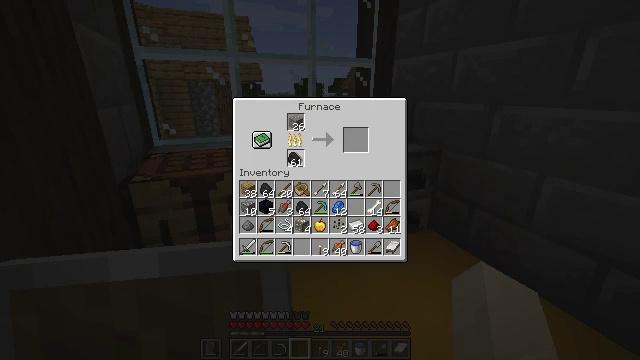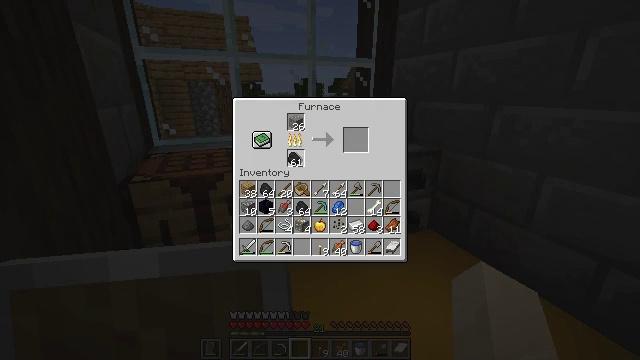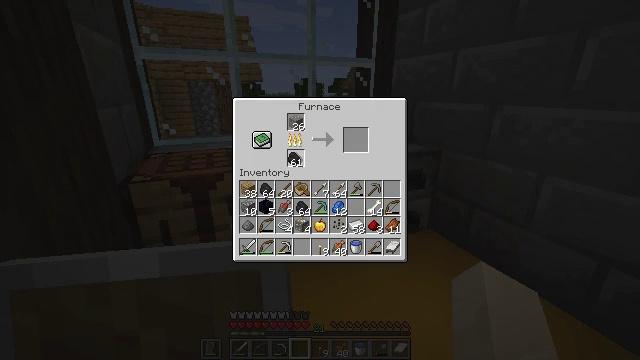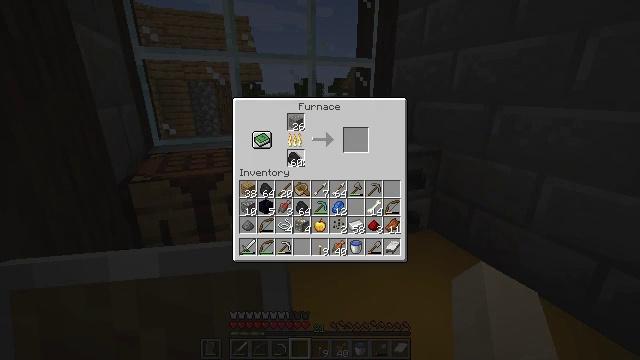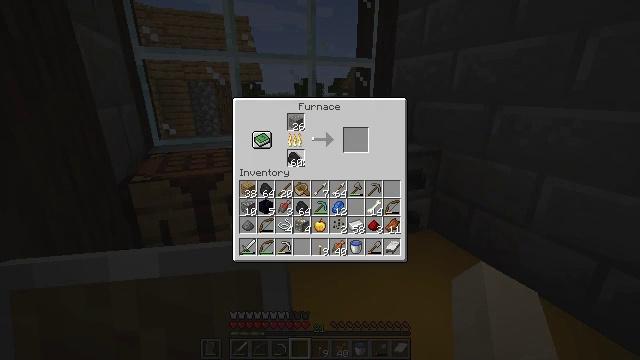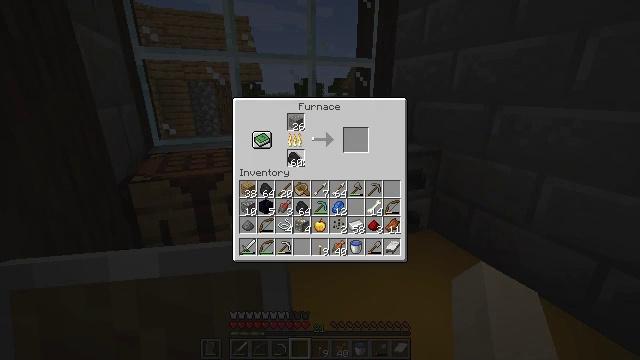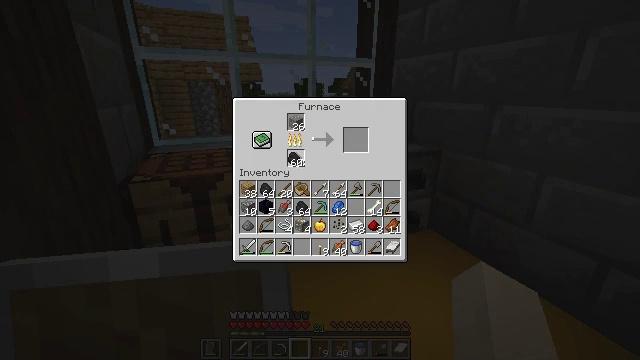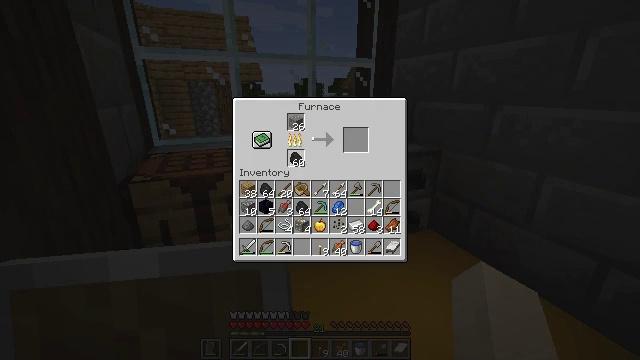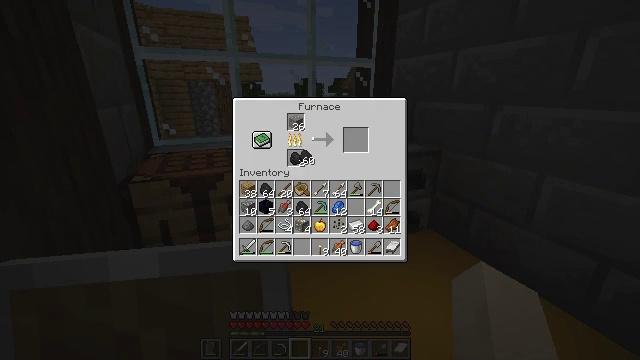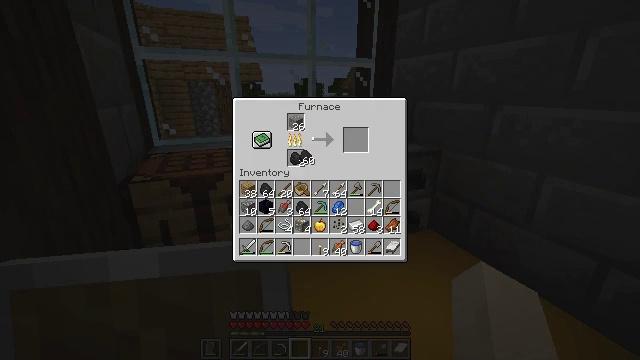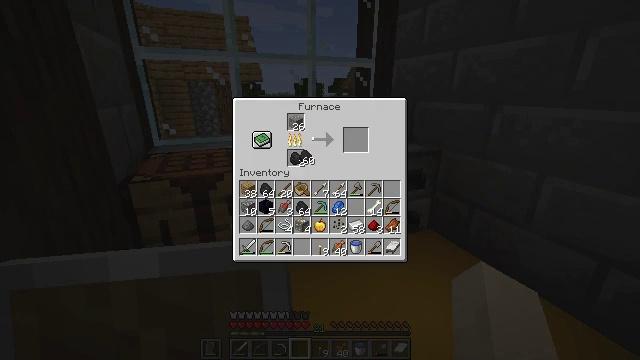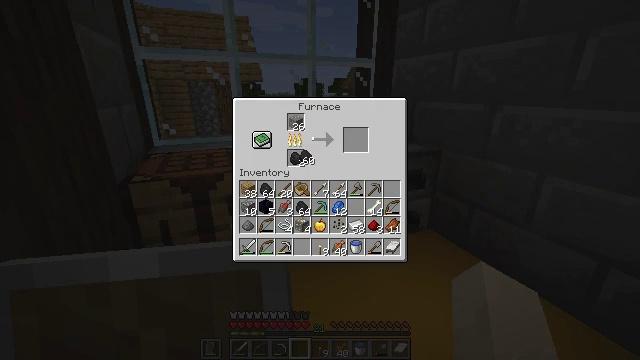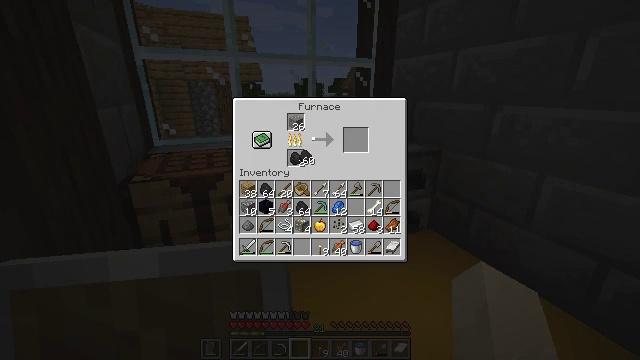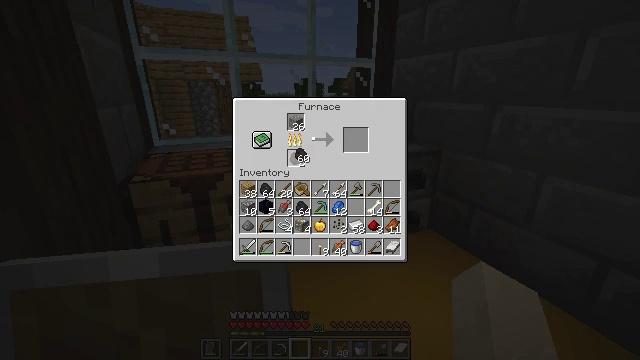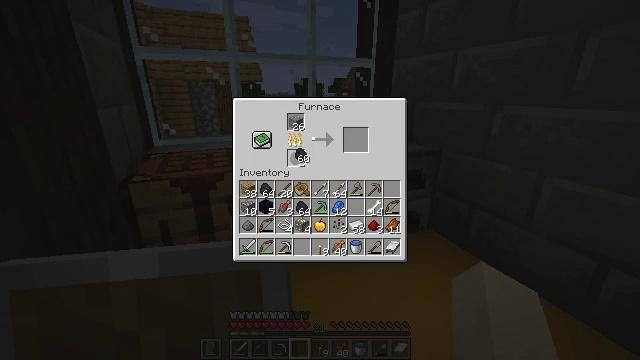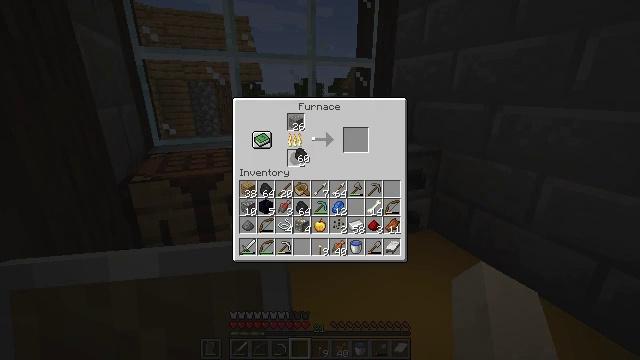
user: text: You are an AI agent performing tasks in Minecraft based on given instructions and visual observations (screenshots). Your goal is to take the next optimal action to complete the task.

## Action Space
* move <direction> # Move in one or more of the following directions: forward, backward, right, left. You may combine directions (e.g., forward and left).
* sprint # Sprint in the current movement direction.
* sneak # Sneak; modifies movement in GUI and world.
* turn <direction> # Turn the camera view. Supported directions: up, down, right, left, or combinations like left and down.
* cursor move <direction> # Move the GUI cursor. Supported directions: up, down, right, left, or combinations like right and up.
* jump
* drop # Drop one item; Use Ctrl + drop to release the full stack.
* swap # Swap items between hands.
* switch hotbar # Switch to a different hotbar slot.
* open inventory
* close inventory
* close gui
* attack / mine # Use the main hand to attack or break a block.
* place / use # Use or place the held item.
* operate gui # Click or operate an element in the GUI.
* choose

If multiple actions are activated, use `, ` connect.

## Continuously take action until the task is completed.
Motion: motion action
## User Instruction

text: Combine coal in the crafting table to make a coal block.
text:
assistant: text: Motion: choose
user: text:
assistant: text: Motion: choose
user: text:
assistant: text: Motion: no_op
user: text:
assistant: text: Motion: no_op
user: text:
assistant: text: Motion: no_op
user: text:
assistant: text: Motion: no_op
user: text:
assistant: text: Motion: no_op
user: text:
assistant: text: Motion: cursor move right
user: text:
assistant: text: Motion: no_op
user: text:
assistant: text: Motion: no_op
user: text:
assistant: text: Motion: no_op
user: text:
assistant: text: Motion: no_op
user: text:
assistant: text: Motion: no_op
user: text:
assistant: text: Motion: choose
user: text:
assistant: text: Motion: choose
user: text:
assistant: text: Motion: no_op
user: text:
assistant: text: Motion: no_op
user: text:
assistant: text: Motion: no_op
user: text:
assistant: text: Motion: no_op
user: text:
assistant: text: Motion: no_op
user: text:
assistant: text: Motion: no_op
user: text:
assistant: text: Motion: cursor move right
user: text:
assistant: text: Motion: cursor move right
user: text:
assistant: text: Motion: cursor move right
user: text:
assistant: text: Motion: no_op
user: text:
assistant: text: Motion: no_op
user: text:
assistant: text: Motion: no_op
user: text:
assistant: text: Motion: no_op
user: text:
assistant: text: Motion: no_op
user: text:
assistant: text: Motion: no_op